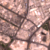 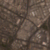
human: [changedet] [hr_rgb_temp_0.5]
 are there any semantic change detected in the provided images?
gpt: There is no change to mention.